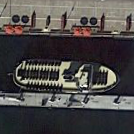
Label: civil